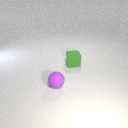
small purple rubber sphere in front of small green rubber cube